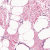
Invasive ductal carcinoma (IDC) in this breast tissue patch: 0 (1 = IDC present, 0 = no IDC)